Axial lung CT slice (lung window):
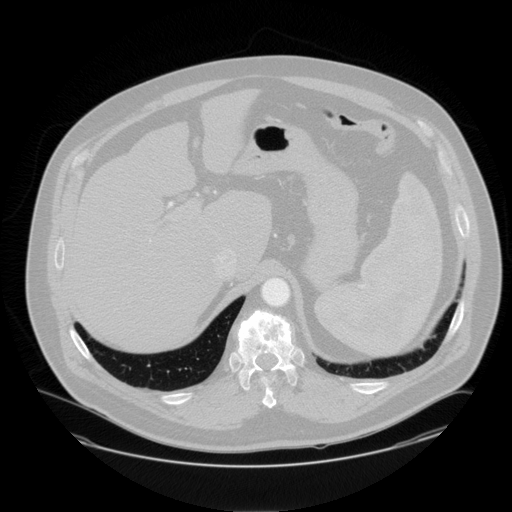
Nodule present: no